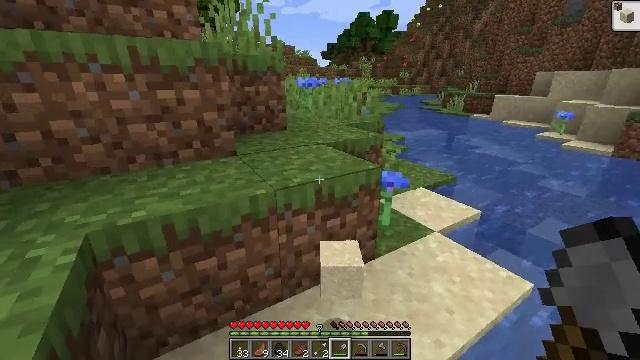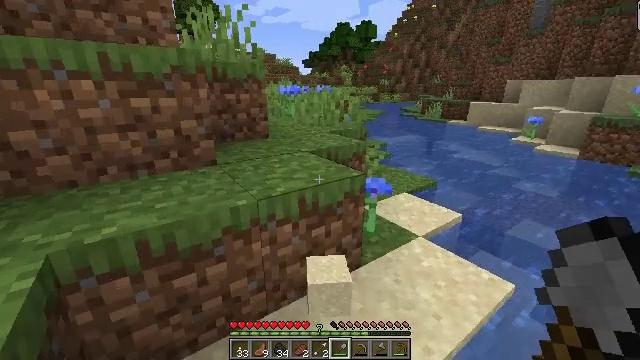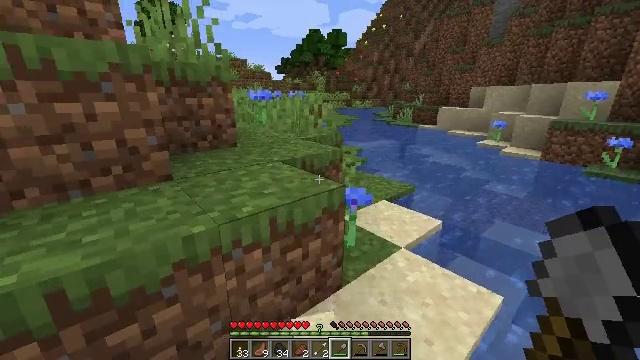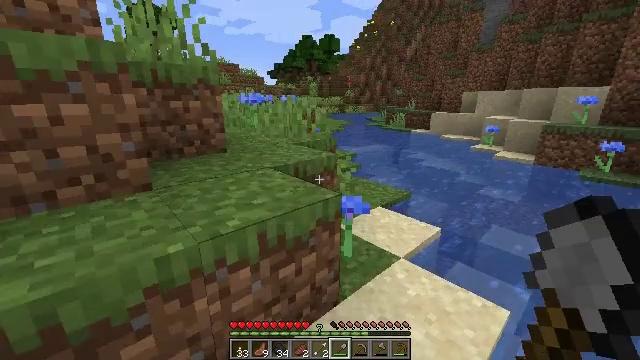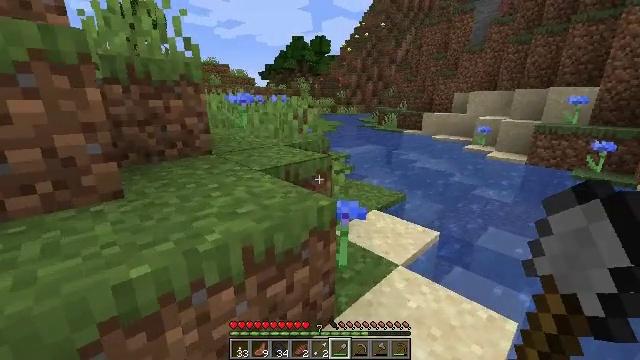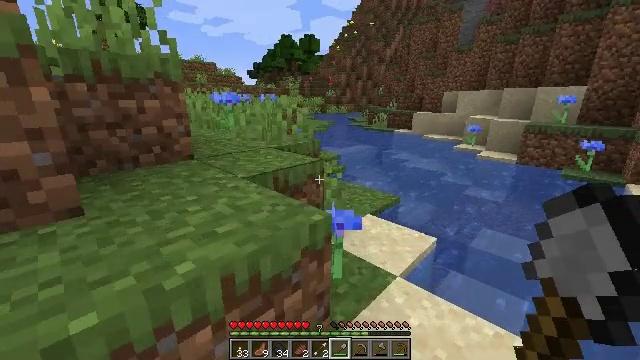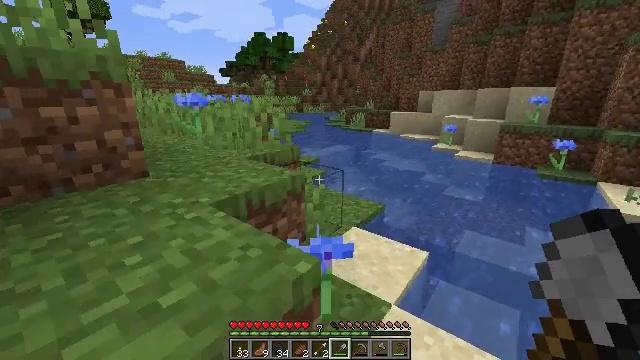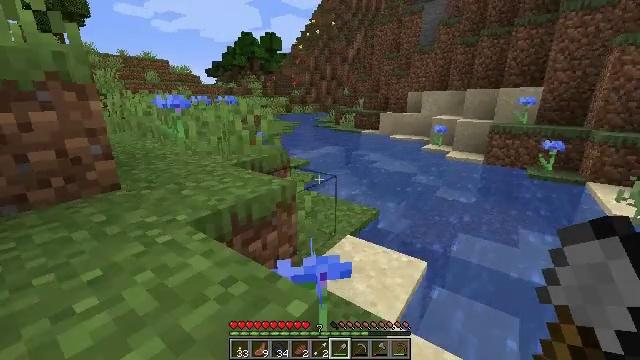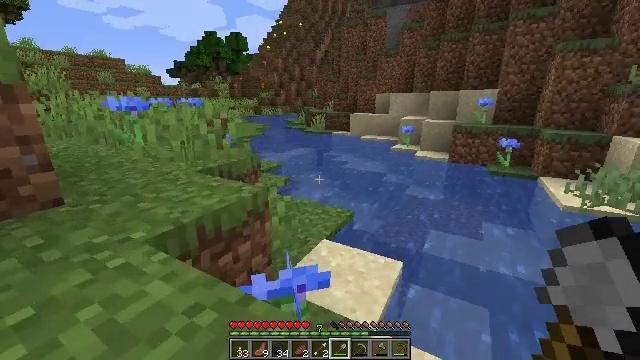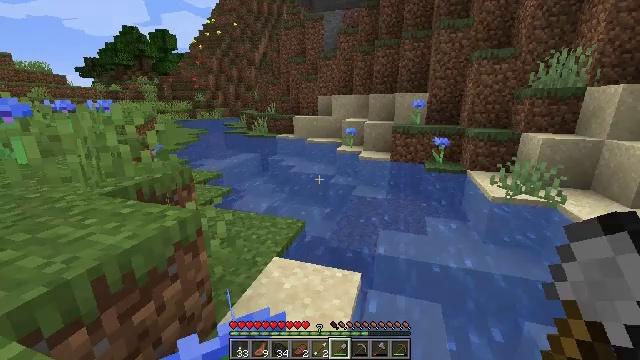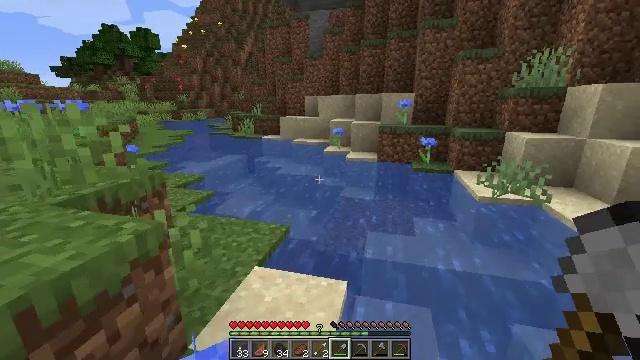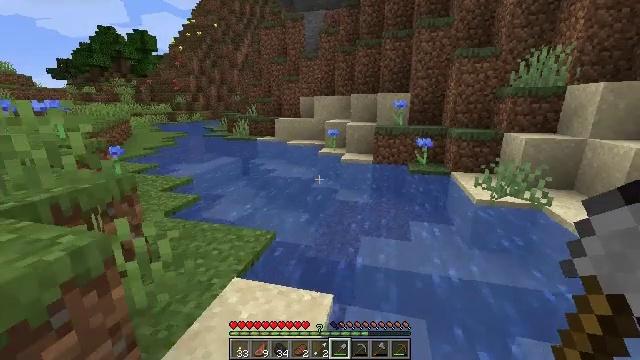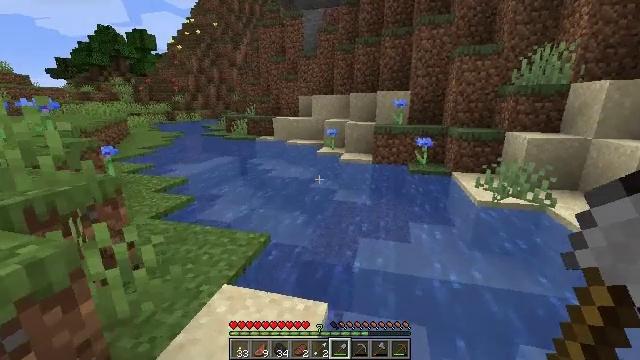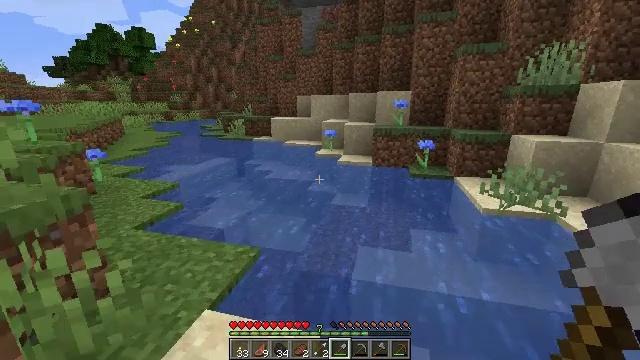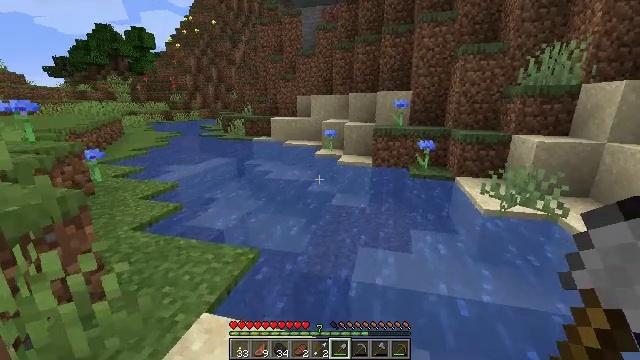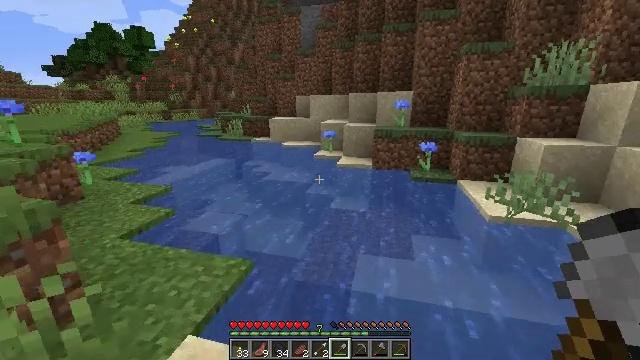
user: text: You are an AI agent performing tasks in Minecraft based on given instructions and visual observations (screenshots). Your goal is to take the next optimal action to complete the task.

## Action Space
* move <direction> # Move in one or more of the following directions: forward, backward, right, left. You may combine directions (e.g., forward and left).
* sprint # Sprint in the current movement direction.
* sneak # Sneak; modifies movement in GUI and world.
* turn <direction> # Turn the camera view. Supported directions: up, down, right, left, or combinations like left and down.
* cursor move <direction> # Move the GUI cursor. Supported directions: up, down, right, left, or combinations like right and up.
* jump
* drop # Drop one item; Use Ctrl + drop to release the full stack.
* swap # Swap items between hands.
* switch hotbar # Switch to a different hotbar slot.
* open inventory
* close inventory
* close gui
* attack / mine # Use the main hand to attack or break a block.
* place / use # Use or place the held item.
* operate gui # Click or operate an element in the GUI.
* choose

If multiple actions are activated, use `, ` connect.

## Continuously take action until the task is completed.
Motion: motion action
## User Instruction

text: Dig up some sand.
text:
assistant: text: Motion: move forward, turn right and up
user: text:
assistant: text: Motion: move forward, turn right and up
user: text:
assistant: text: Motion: move forward, turn right
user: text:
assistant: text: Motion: move forward, turn right
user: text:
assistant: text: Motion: move forward, turn right
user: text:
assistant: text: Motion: move forward, turn right
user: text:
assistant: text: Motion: move forward, turn right
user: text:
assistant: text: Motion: move forward, turn right
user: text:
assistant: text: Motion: move forward and move right, turn right
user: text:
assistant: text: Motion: move forward and move right, turn right
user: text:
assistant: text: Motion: move forward and move right
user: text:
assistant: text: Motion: move forward
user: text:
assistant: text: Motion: move forward
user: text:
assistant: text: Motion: move forward
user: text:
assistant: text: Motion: move forward
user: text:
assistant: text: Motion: move forward
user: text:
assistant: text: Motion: move forward
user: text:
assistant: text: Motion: move forward
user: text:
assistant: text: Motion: move forward
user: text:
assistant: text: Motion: move forward, turn right
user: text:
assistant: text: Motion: move forward, turn right
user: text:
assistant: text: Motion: move forward, turn right
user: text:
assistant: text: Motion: move forward, turn right and up
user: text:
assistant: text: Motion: move forward, turn right and up
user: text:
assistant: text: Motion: move forward, turn right
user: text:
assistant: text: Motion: move forward, turn right
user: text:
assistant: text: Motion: move forward, turn right, jump
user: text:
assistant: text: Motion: move forward, jump
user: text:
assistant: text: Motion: move forward, turn right, jump
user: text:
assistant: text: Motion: move forward, turn right, jump